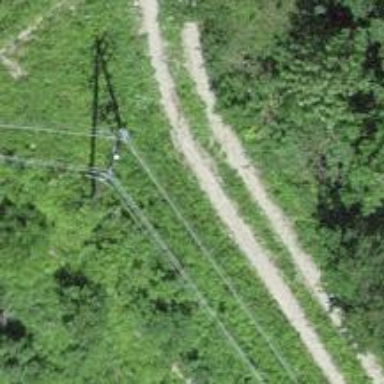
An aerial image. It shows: Power pole.